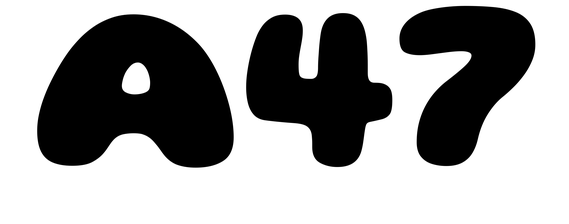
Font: Gluten_Black